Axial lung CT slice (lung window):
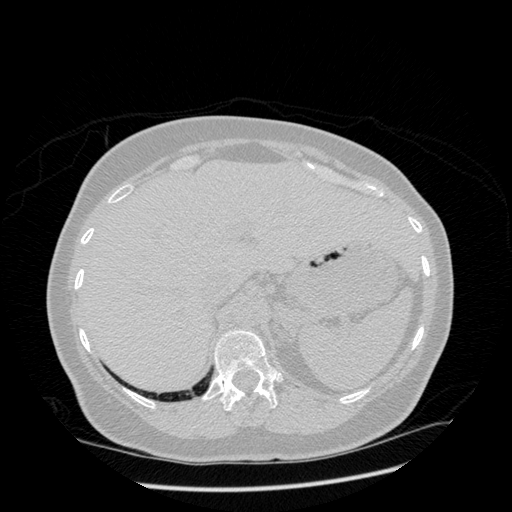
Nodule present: no